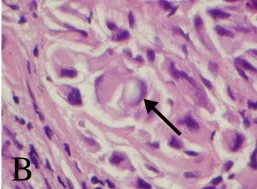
Histopathology and immunohistochemical analysis of the pineal lesion. (B) Hematoxylin and eosin stain demonstrating a signet ring-like cell (arrow) (600x magnification).
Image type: pathology (h&e)